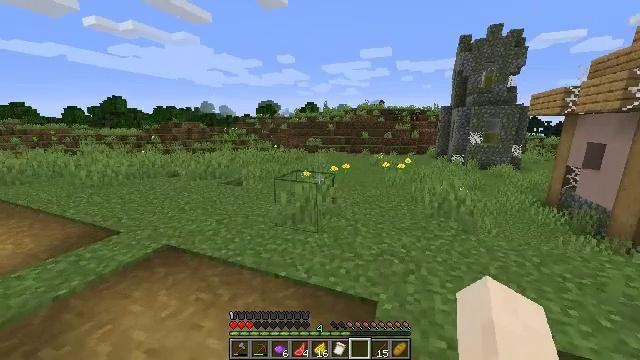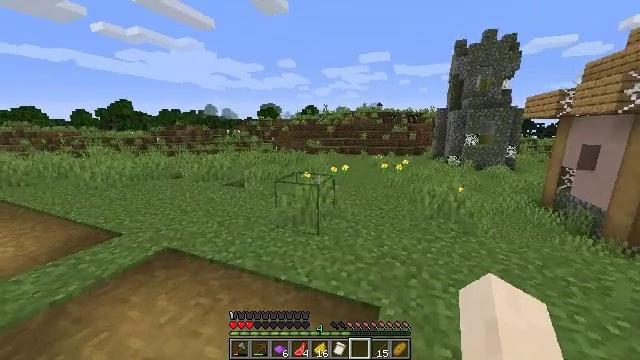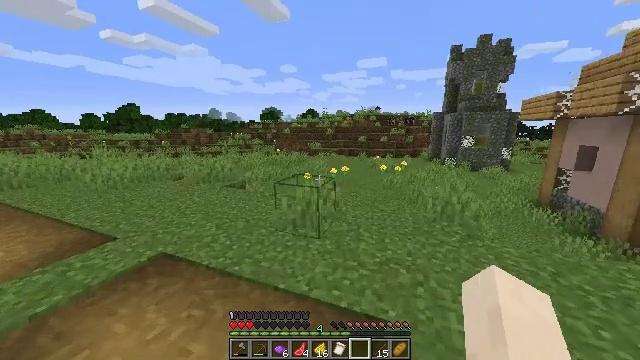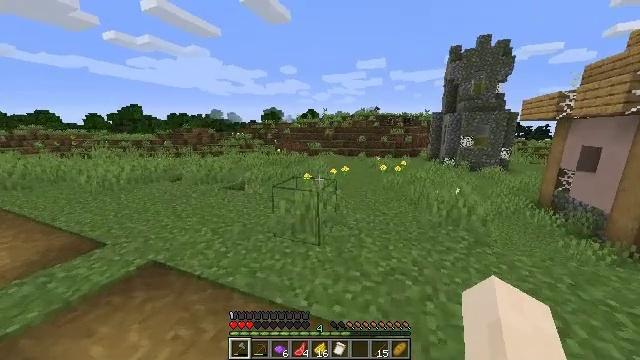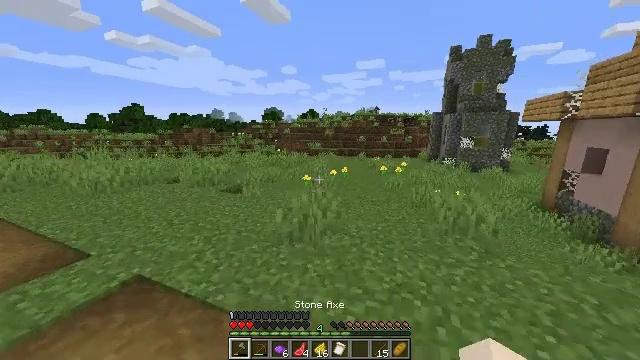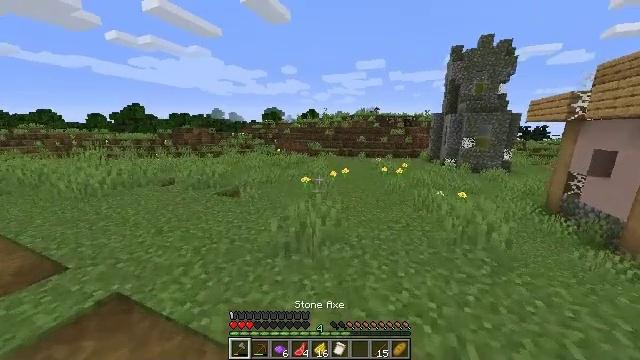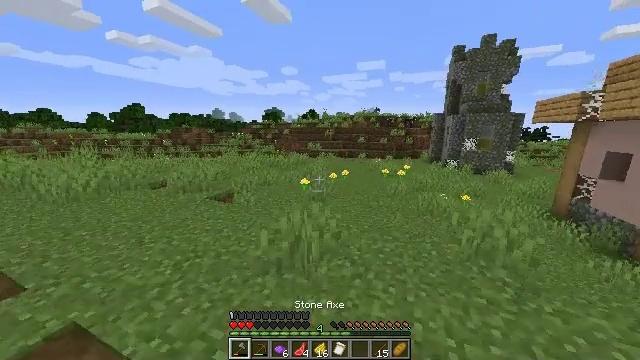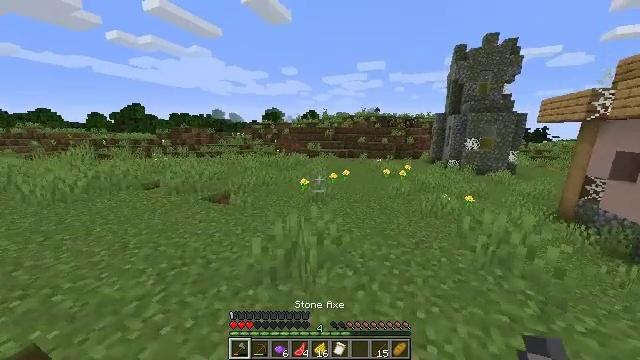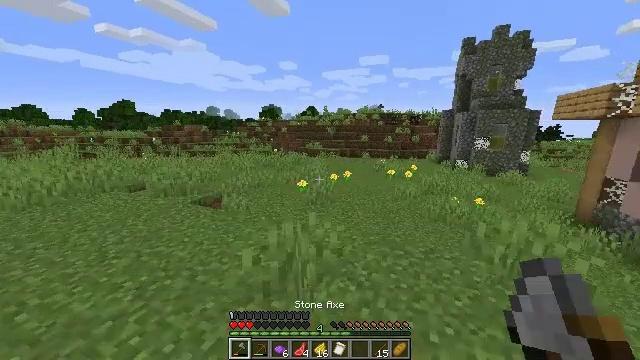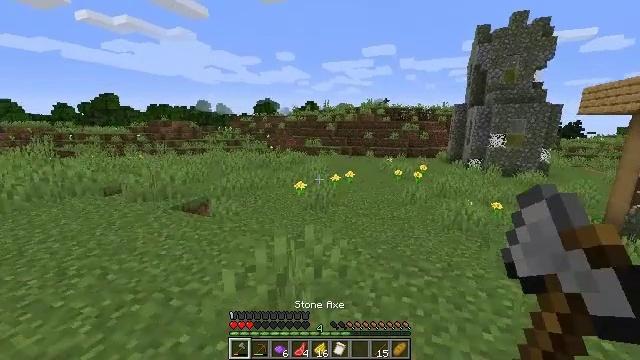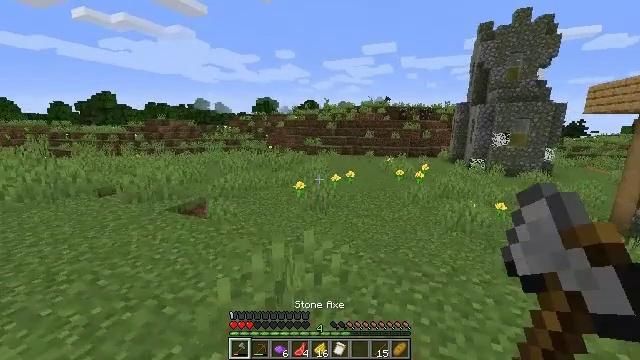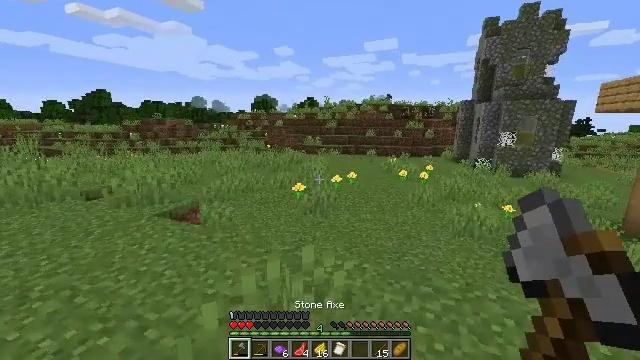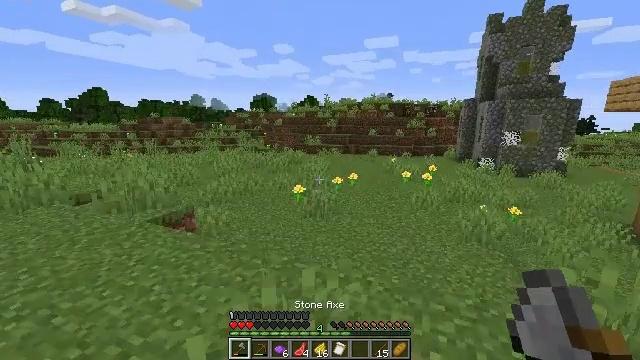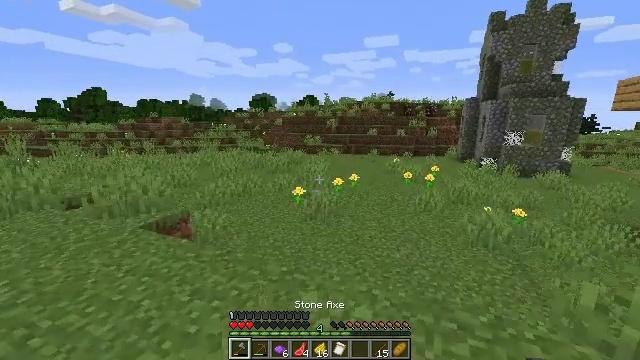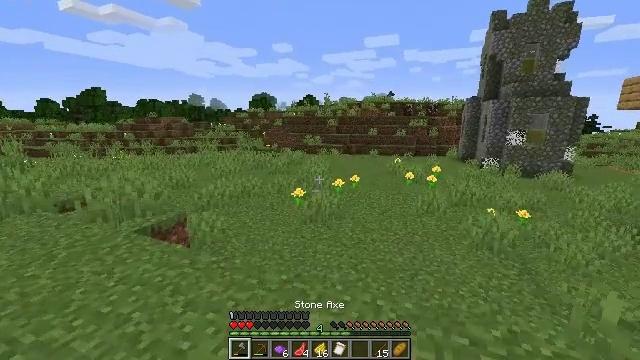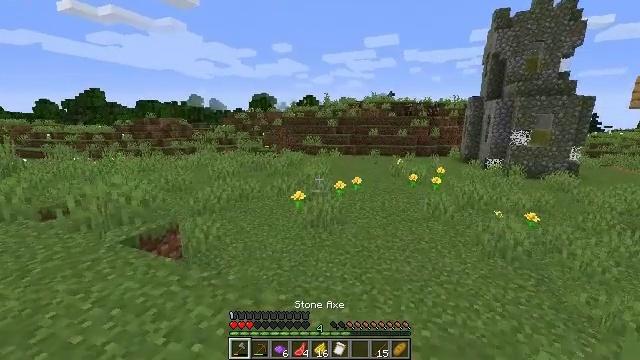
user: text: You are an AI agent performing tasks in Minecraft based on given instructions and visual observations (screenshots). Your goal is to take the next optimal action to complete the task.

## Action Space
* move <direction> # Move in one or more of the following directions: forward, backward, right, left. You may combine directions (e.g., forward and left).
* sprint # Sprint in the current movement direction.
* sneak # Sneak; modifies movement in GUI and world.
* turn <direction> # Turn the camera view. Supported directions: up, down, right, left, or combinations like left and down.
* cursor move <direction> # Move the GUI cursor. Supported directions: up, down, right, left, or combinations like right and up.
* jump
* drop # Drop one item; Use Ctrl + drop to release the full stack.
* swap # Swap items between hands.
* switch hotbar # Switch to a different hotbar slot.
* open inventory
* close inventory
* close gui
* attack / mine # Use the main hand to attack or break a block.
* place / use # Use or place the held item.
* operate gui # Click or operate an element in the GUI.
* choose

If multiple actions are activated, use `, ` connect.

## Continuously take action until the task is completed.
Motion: motion action
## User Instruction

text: Mine the red tulip flower.
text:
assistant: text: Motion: move forward
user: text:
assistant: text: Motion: move forward
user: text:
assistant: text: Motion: move forward, switch to hotbar 1
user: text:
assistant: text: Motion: move forward, switch to hotbar 1
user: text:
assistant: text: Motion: move forward
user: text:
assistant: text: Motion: move forward
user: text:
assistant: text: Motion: no_op
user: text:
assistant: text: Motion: move forward
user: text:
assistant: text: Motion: move forward
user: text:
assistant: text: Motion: move forward
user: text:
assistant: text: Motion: no_op
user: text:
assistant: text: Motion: move forward
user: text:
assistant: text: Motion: move forward
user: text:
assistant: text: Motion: move forward
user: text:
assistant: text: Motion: move forward
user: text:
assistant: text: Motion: move forward
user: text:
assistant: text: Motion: no_op
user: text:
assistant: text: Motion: no_op
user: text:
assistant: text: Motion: no_op
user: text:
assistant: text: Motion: no_op
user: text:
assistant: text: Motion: no_op
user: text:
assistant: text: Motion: turn down
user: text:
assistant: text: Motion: turn left and down
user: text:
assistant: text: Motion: turn left and down
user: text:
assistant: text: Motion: turn left and down
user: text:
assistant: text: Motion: turn left and up
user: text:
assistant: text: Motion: turn up
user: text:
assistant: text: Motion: no_op
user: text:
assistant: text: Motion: no_op
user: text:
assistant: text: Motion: no_op